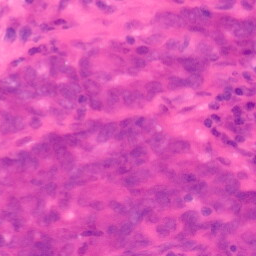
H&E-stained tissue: Colon